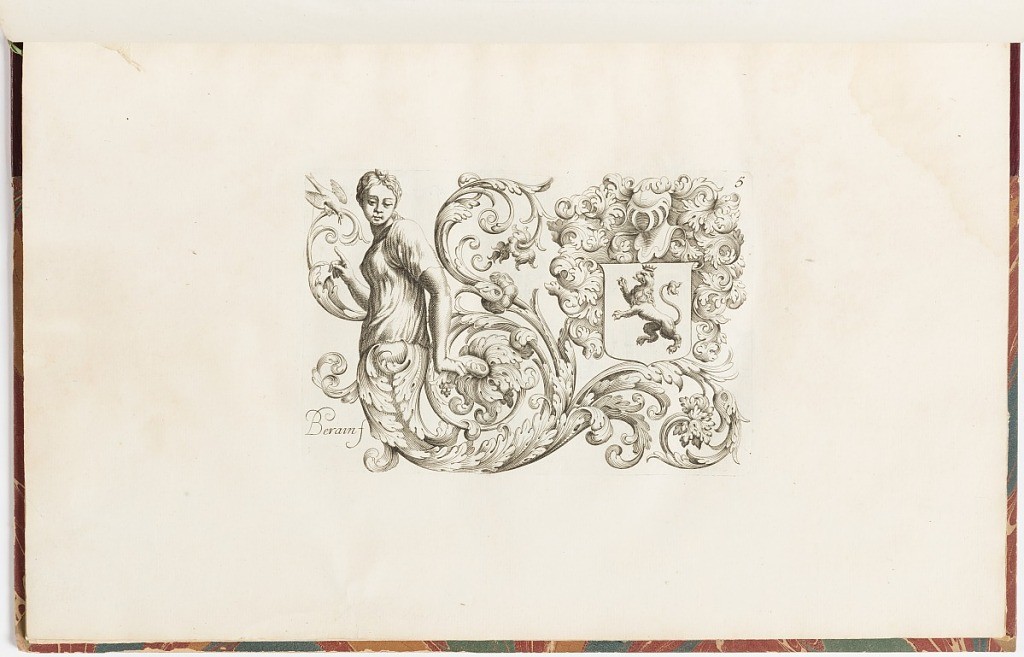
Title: Ornament Design with a Heraldic Achievement
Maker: Jean Bérain, the elder, French, 1640 – 1711
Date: ca.1670–ca.1700
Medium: Etching and engraving on laid paper
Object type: Print
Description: An ornament design incorporating a heraldic or armorial achievement to the right. The coat of arms is a crowned lion, framed by a helmet and scrolling foliage. To the right a large ornament design featuring a female terminal figure or herm, connected to scrolling foliage, acanthus leaves, and rosettes, with a perched bird. The plate is numbered and signed.